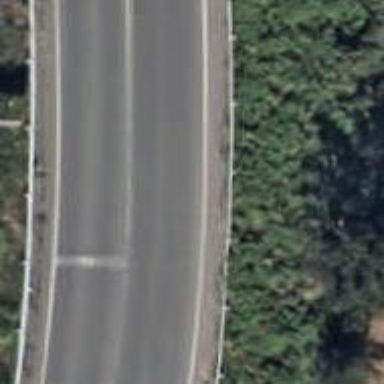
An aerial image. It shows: Asphalt road classified as tertiary.